Question: Im trying to get the seekbar to update and show progress whenever I play an mp3 with mediaPlayer. Music plays fine everytime, seekbar will always snap to 0 position when mp3 is playing.
I was trying to follow this answer but it just wont work... <URL>
I have this code in main activity
'''
private Handler mHandler = new Handler();
MainActivity.this.runOnUiThread(new Runnable() {
@Override
public void run() {
if (Assets.mediaPlayer != null) {
int mCurrentPosition = Assets.mediaPlayer.getCurrentPosition() / 1000;
if(OnionFragment.seekBar!= null) {
OnionFragment.seekBar.setProgress(mCurrentPosition);
}
}
mHandler.postDelayed(this, 1000);
}
});
'''
in OnionFragment I have
'''
public static SeekBar seekBar;
seekBar = (SeekBar) rootView.findViewById(R.id.seekBar);
'''
and in OnionFragments onclick (the play button)I have
'''
Assets.playMusicFile(MainActivity.items.get(MainActivity.selectedItem).getSongId(), true);
if(Assets.mediaPlayer!=null) {
seekBar.setMax(Assets.mediaPlayer.getDuration());
}
'''
OnionFragment is loaded into MainActivity right away and looks like this

P.S. If anyone has extra time, how do i change size of seekbar ball and color
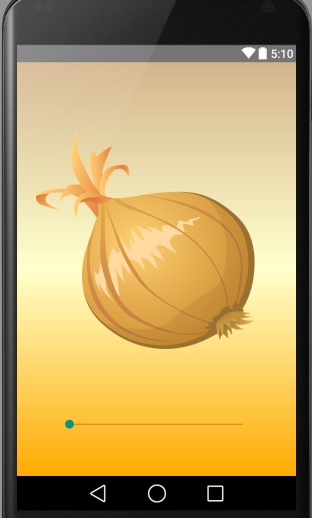
Answer: Change
'''
seekBar.setMax(Assets.mediaPlayer.getDuration());
'''
to
'''
seekBar.setMax(Assets.mediaPlayer.getDuration()/1000);
'''